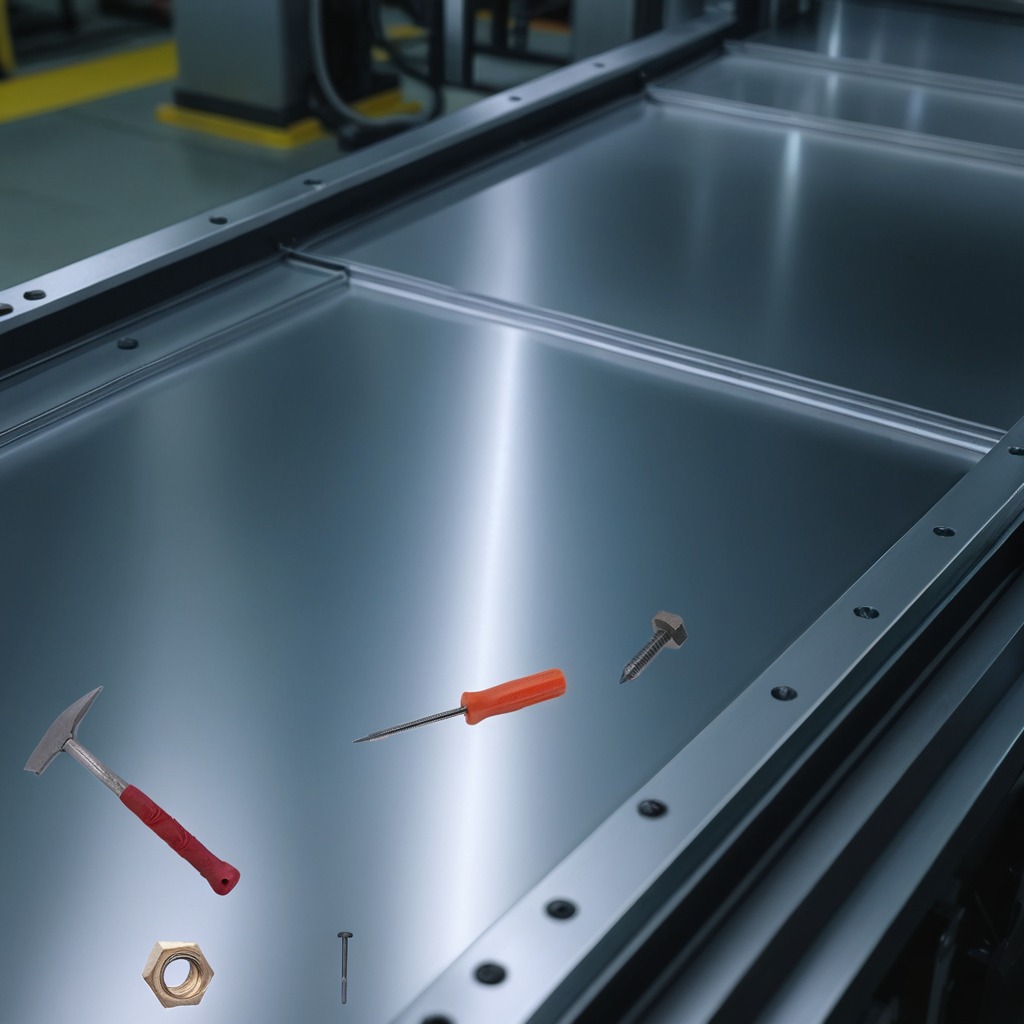
A hammer, an iron nail, a metal machine screw, a screwdriver, and a metal nut are lying on the metal table in a machine shop under fluorescent lights.